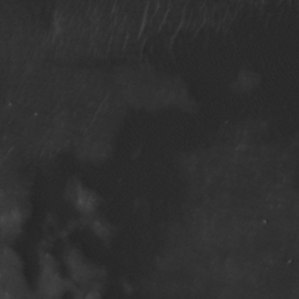
Label: non_frost